This grayscale texture is a bearing vibration snapshot reshaped row-by-row into a square image. What is the most likely bearing condition (normal, inner_race, outer_race, ball)?
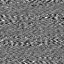
Answer: ball